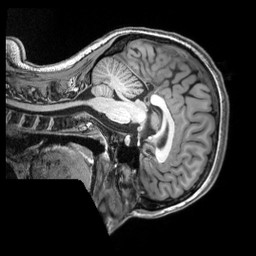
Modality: T1w
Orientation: sagittal
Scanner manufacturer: siemens
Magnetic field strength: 3 T
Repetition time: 2.5 s
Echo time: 0.00343 s